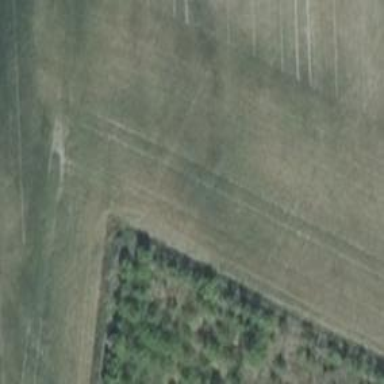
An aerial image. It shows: Hunting stand.